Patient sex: M
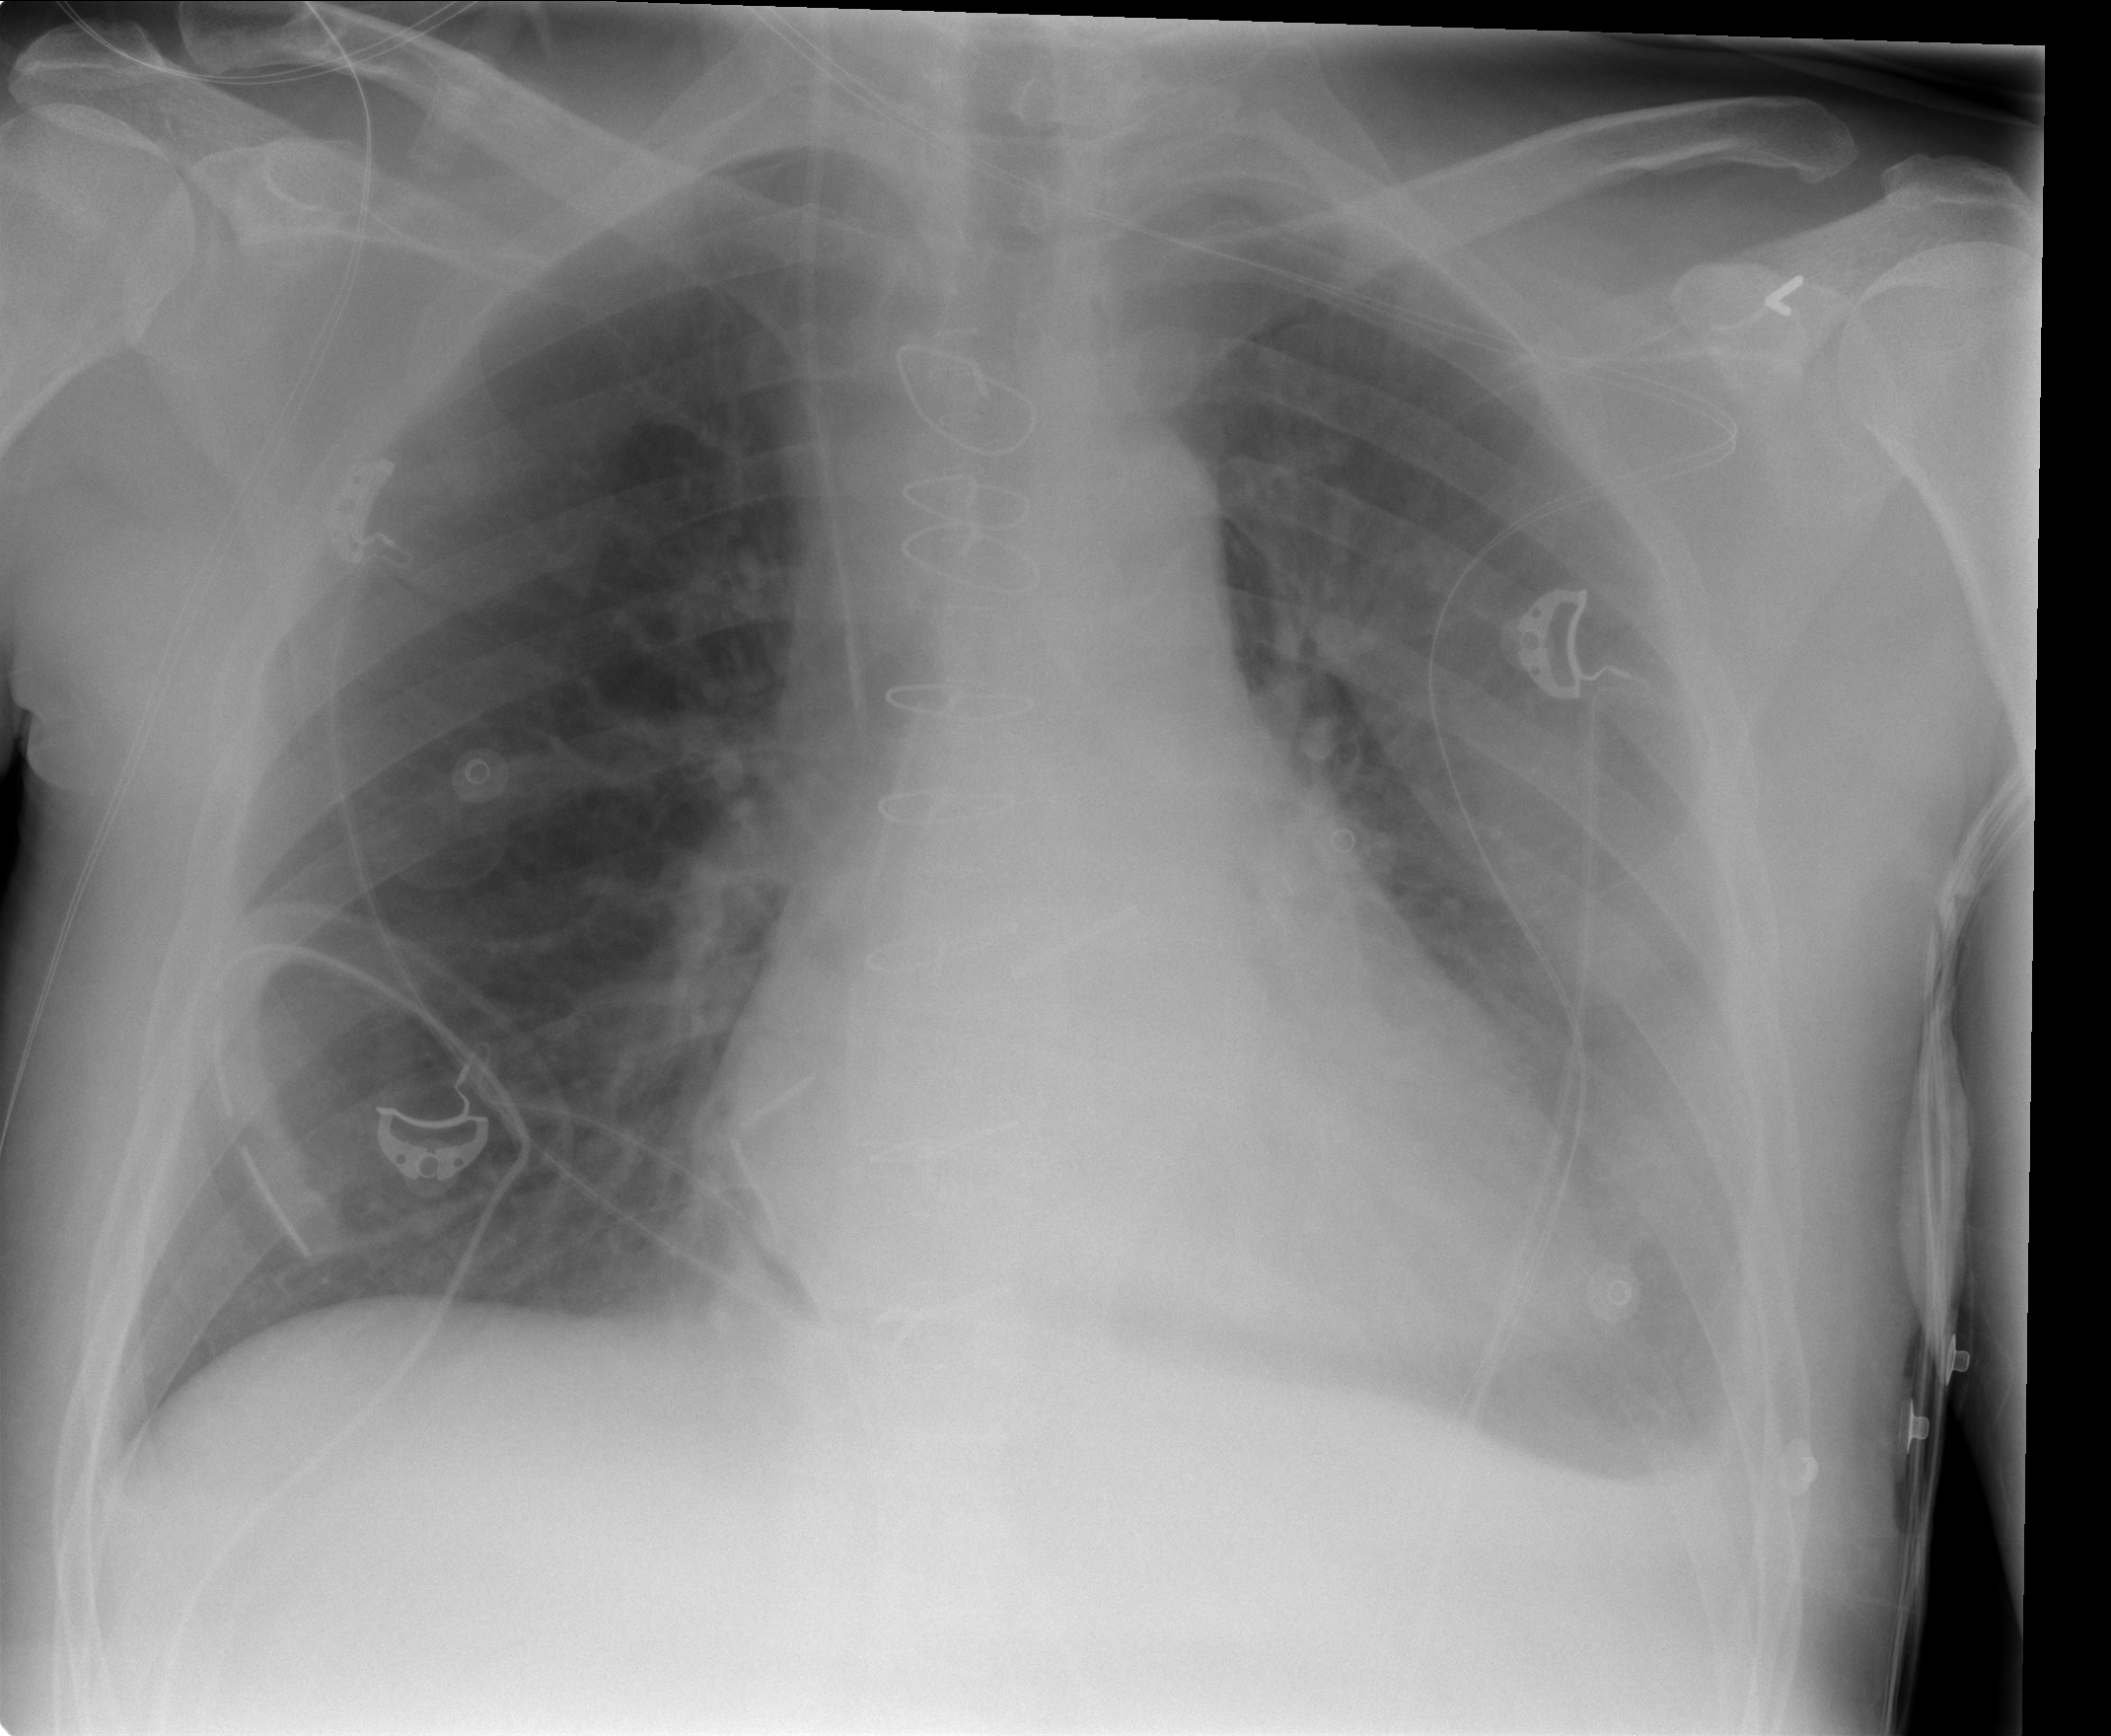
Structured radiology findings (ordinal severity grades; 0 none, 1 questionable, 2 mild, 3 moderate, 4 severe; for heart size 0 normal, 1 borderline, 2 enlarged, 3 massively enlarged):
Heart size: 0
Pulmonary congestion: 0
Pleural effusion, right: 1
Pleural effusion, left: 2
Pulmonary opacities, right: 0
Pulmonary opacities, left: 0
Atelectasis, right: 1
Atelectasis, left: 2